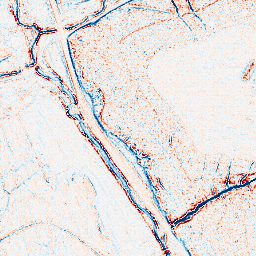
Category: edge_preserving
Decomposition family: anisotropic_diffusion
Decomposition parameters: iterations: 5
kappa: 100
gamma: 0.1
Upsampling method: sinc_blackman
Upsampling parameters: scale: 2
kernel_size: 4
Upsampling scale: 2